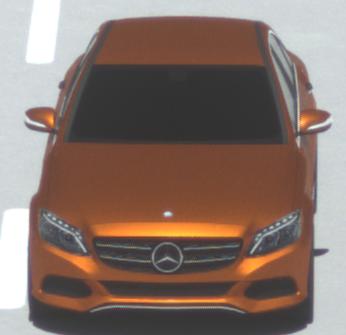
Make: Mercedes-Benz
Model: C 160
Detailed model: C-Class (205) Limousine
Model produced from: 2015/04
Model produced until: 2018/04
Doors: 4
Color: orange
Road condition: dry road
Daytime: midday
Contrast: high contrast